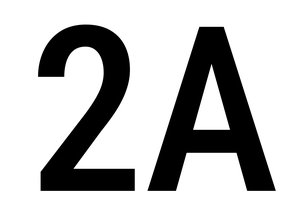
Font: Roboto_Condensed_Medium